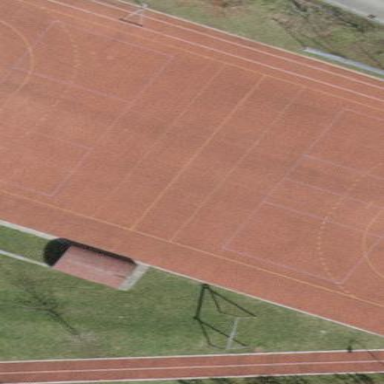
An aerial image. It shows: Multi-sport pitch with tartan surface.